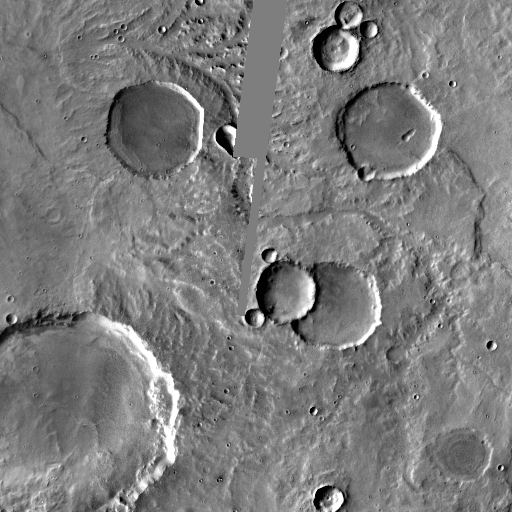
Crater classes present: Background, Other, Buried